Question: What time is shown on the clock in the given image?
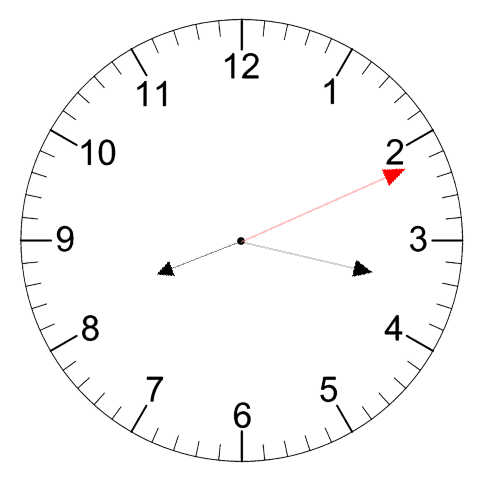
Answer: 08:17:11